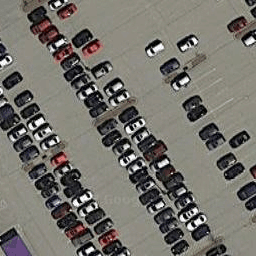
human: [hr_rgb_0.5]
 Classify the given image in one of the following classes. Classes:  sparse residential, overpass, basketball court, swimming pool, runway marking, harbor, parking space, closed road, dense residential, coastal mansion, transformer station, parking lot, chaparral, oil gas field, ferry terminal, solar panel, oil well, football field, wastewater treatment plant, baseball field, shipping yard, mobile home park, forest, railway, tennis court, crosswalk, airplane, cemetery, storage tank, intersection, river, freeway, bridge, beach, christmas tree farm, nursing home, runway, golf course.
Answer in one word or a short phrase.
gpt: parking lot